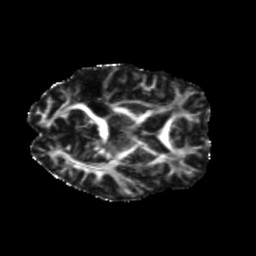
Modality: FA
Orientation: axial
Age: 62
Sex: female
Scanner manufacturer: siemens
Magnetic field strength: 3 T
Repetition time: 5.25 s
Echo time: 0.08 s